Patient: sex F, age 72
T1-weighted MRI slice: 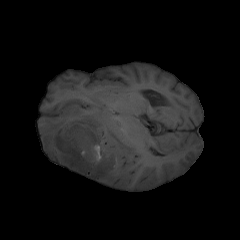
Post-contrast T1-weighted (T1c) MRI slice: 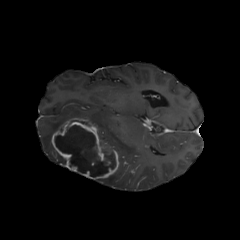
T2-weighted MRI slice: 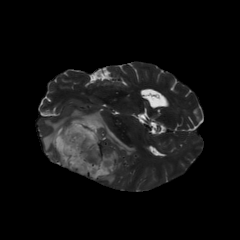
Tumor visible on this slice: yes
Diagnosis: Glioblastoma, IDH-wildtype
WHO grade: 4